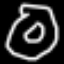
Label: donut